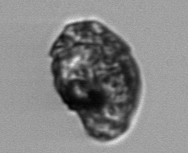
Label: Proterythropsis